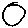
Label: circle